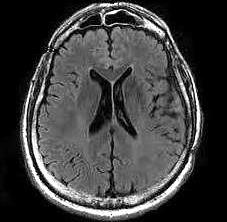
Label: notumor